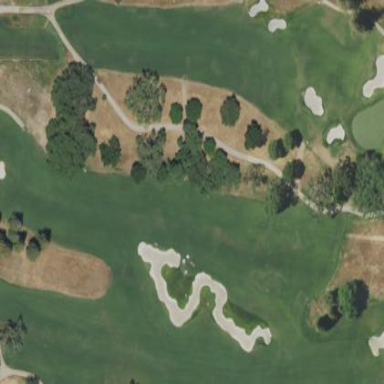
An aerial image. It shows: Golf rough area.